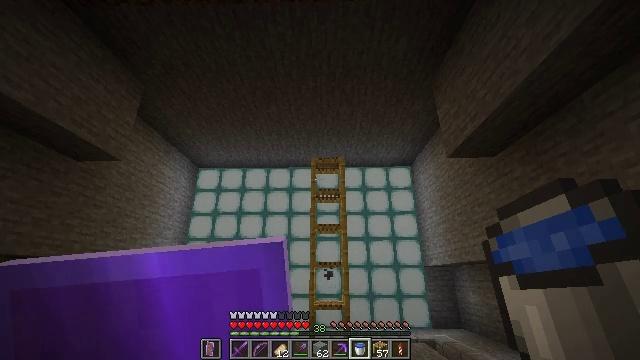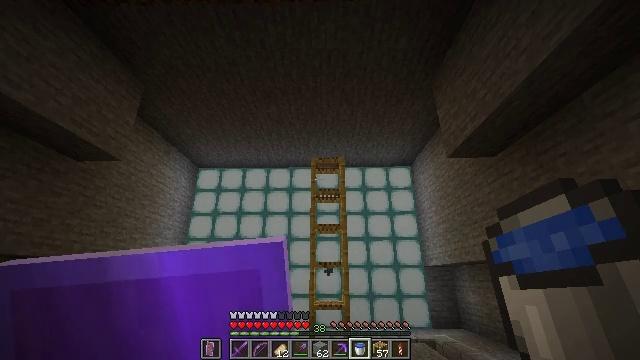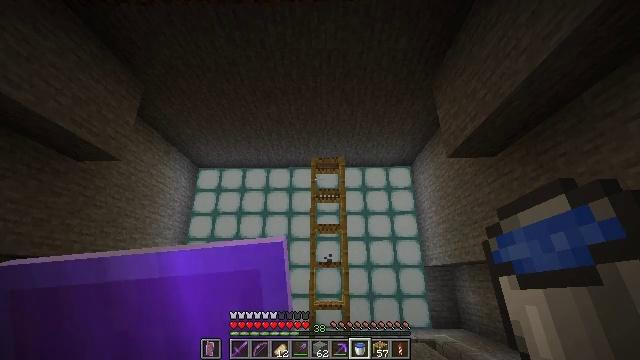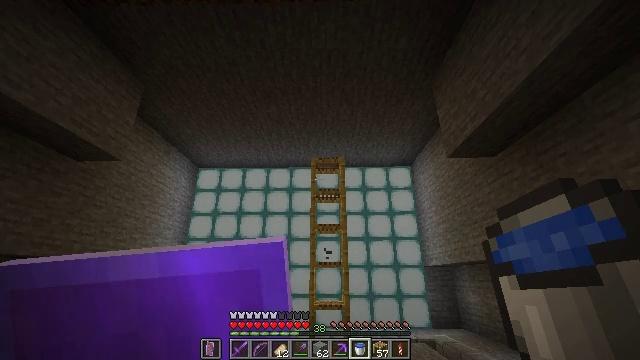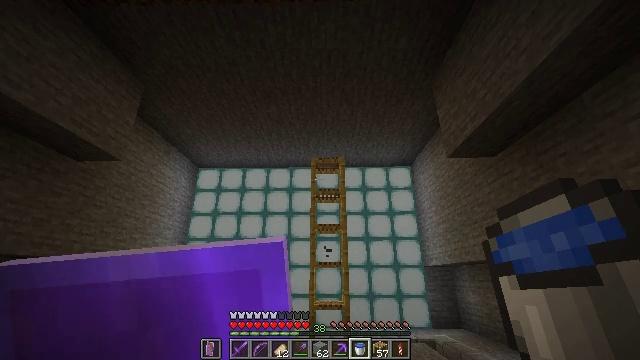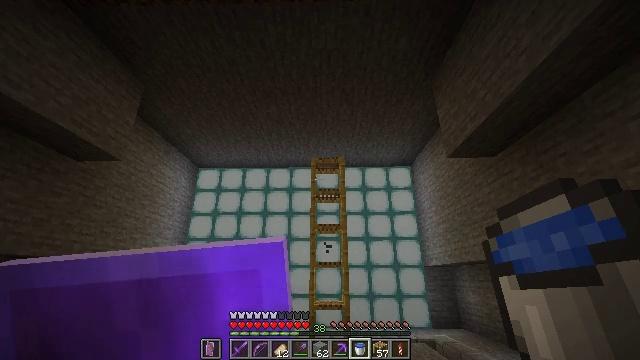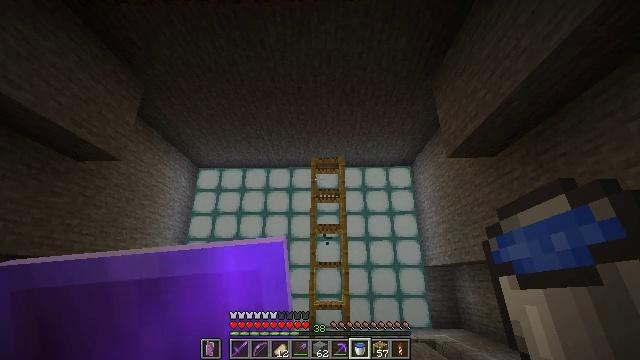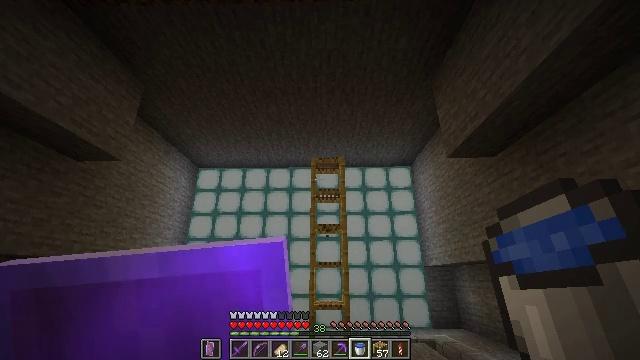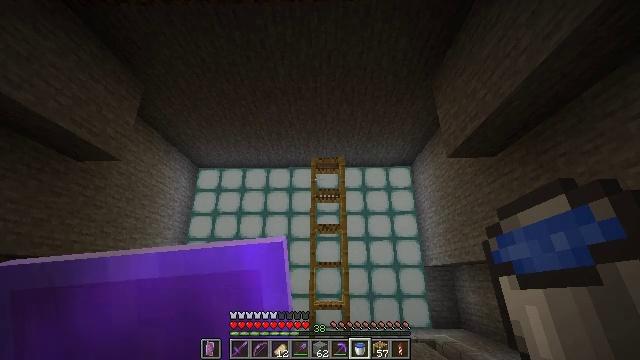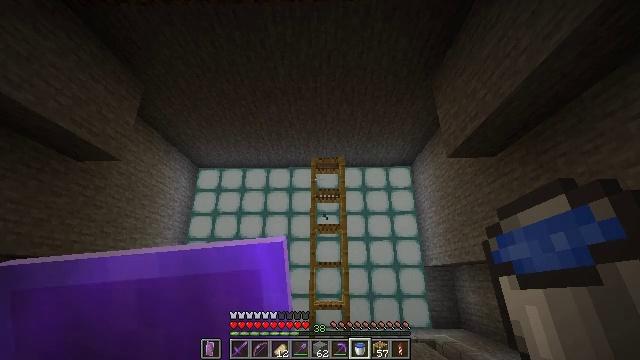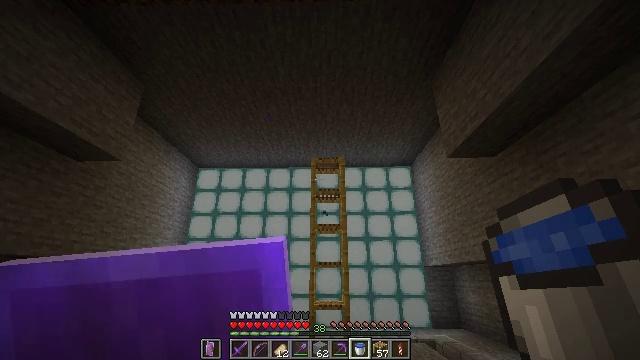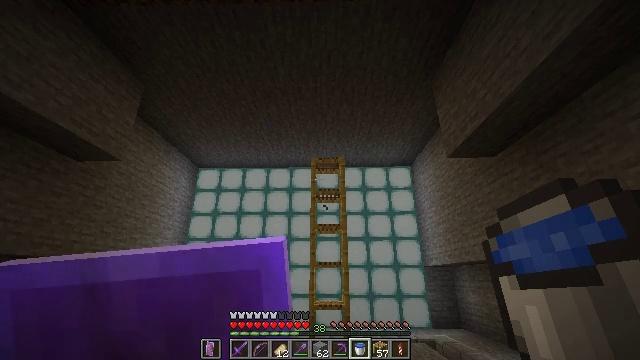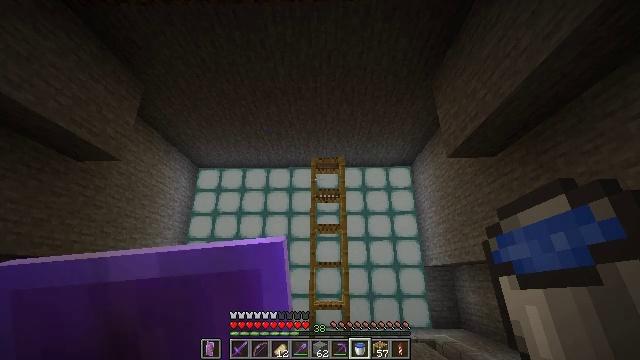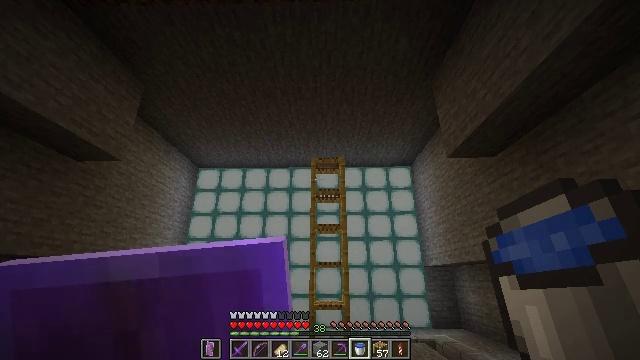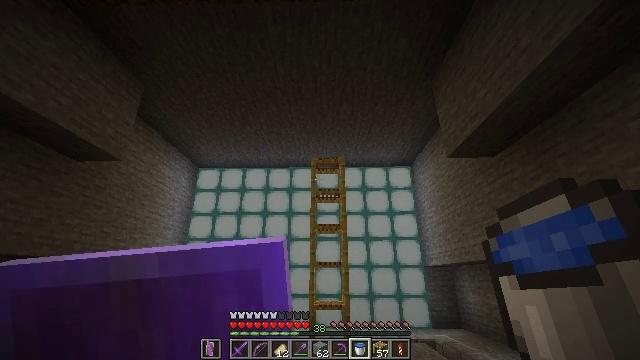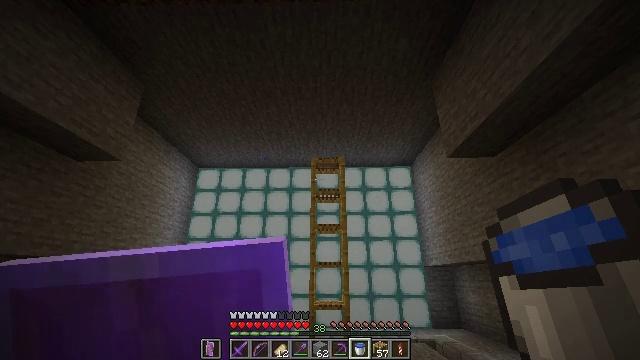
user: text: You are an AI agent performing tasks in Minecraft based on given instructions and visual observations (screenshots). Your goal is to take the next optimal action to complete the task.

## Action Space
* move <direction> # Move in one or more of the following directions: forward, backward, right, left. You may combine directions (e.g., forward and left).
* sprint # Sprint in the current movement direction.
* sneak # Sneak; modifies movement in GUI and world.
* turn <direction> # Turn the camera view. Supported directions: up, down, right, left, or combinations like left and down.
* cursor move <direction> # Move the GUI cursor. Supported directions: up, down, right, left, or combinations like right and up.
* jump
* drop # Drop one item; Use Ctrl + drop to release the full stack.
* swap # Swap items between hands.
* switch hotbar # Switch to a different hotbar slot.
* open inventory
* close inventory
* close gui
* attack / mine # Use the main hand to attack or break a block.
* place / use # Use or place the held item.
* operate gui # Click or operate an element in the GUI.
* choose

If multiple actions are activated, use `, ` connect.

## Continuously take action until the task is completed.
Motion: motion action
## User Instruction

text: Mine the stone stairs.
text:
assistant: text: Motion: no_op
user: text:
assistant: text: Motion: no_op
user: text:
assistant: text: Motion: no_op
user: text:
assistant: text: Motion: no_op
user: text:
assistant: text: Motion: no_op
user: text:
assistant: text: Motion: no_op
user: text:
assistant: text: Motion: no_op
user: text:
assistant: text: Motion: no_op
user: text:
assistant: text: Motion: no_op
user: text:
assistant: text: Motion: no_op
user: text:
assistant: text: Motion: no_op
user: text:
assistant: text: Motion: no_op
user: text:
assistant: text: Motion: no_op
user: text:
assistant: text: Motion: no_op
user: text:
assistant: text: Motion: no_op
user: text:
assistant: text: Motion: no_op
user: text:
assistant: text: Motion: no_op
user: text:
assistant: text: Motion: no_op
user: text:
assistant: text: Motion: no_op
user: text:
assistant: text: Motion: no_op
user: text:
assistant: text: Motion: no_op
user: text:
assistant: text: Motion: no_op
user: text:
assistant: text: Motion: no_op
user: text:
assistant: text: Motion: no_op
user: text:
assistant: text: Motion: no_op
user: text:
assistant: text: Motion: no_op
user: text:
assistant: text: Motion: no_op
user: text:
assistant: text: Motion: no_op
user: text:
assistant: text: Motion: no_op
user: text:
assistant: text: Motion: no_op